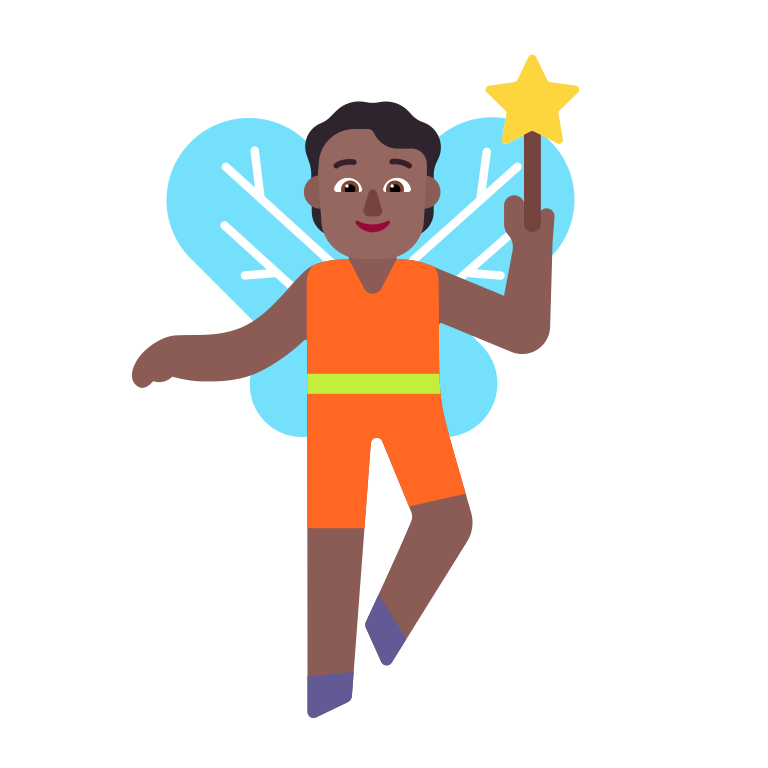
person fairy flat  dark